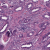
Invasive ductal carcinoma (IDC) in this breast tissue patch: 1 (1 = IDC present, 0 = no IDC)